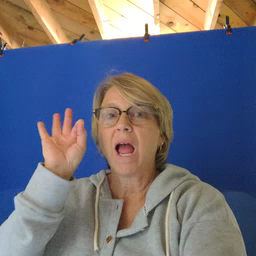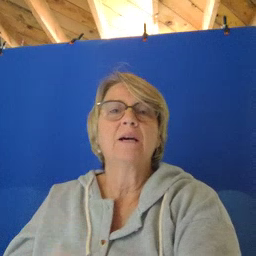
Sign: find